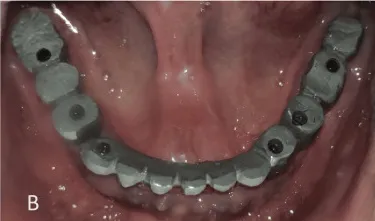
Mandibular metal try-in with one anterior and two posterior bridge prosthesis.
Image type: pathology (h&e)